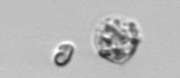
Label: Amoeba